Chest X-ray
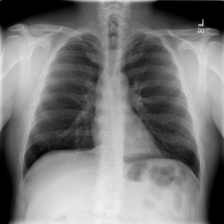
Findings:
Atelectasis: negative
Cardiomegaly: negative
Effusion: negative
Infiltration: negative
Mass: negative
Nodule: negative
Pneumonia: negative
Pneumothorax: negative
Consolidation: negative
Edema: negative
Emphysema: negative
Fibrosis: negative
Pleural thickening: negative
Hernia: negative